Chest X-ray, AP view. Patient: 70 years old, sex M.
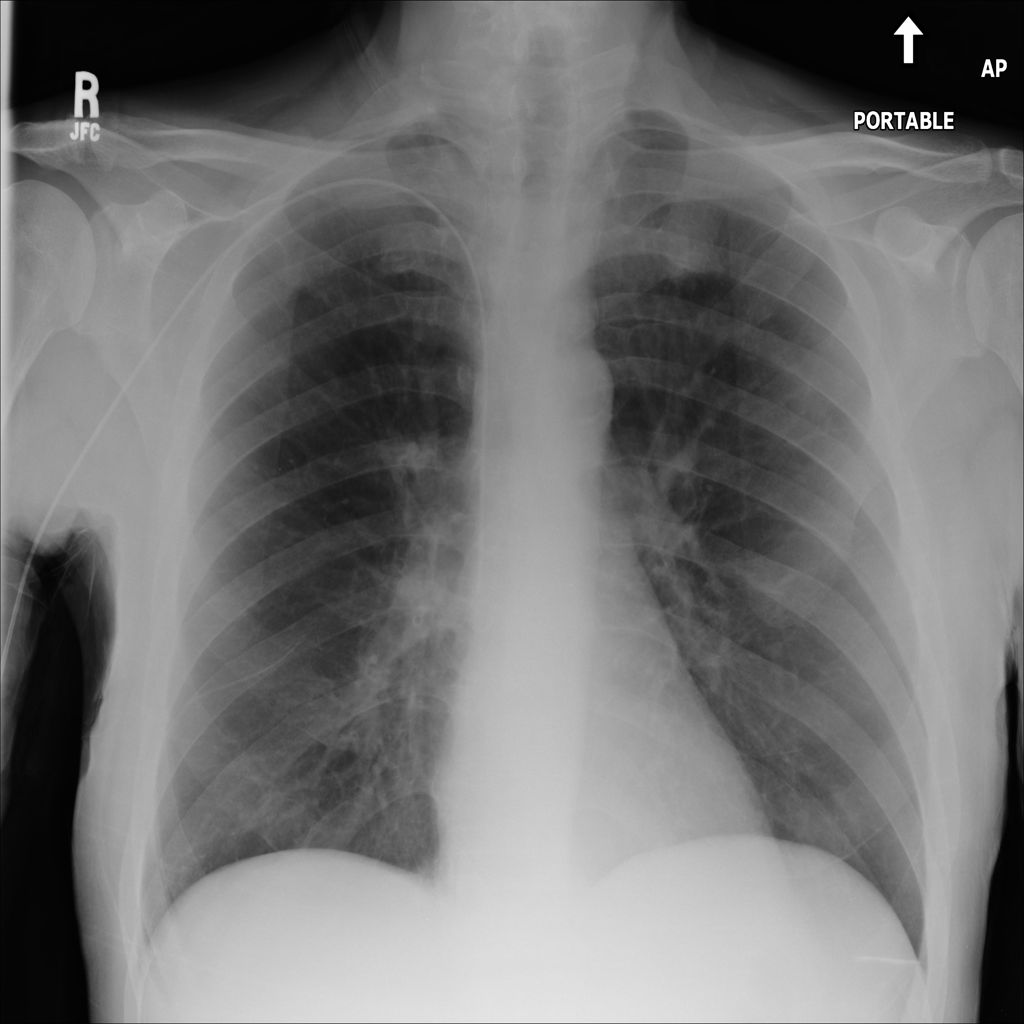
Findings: No Finding